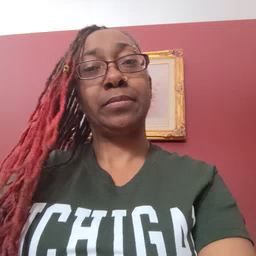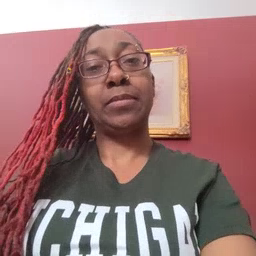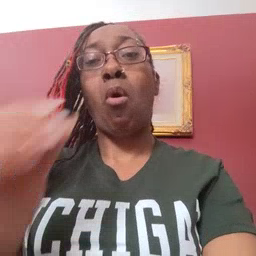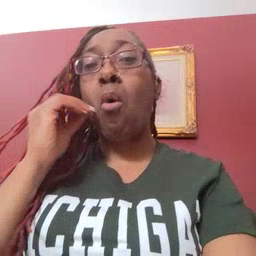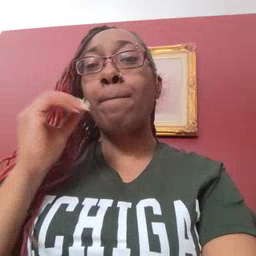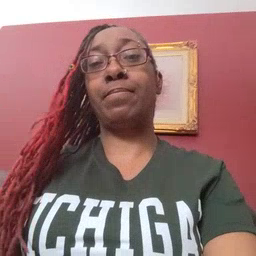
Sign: home